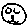
Label: cat